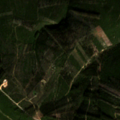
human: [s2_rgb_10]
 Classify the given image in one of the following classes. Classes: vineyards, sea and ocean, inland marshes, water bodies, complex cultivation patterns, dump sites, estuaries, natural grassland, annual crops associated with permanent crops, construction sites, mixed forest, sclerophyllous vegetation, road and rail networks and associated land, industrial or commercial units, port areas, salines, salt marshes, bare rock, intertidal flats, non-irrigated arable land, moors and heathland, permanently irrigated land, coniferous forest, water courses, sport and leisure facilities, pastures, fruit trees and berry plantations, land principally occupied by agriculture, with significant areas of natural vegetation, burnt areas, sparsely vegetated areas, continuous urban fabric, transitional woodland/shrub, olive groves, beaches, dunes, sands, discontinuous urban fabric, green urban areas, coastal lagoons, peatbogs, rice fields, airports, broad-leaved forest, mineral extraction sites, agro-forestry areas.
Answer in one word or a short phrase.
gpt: broad-leaved forest, sclerophyllous vegetation, transitional woodland/shrub